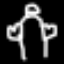
Label: angel